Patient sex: M
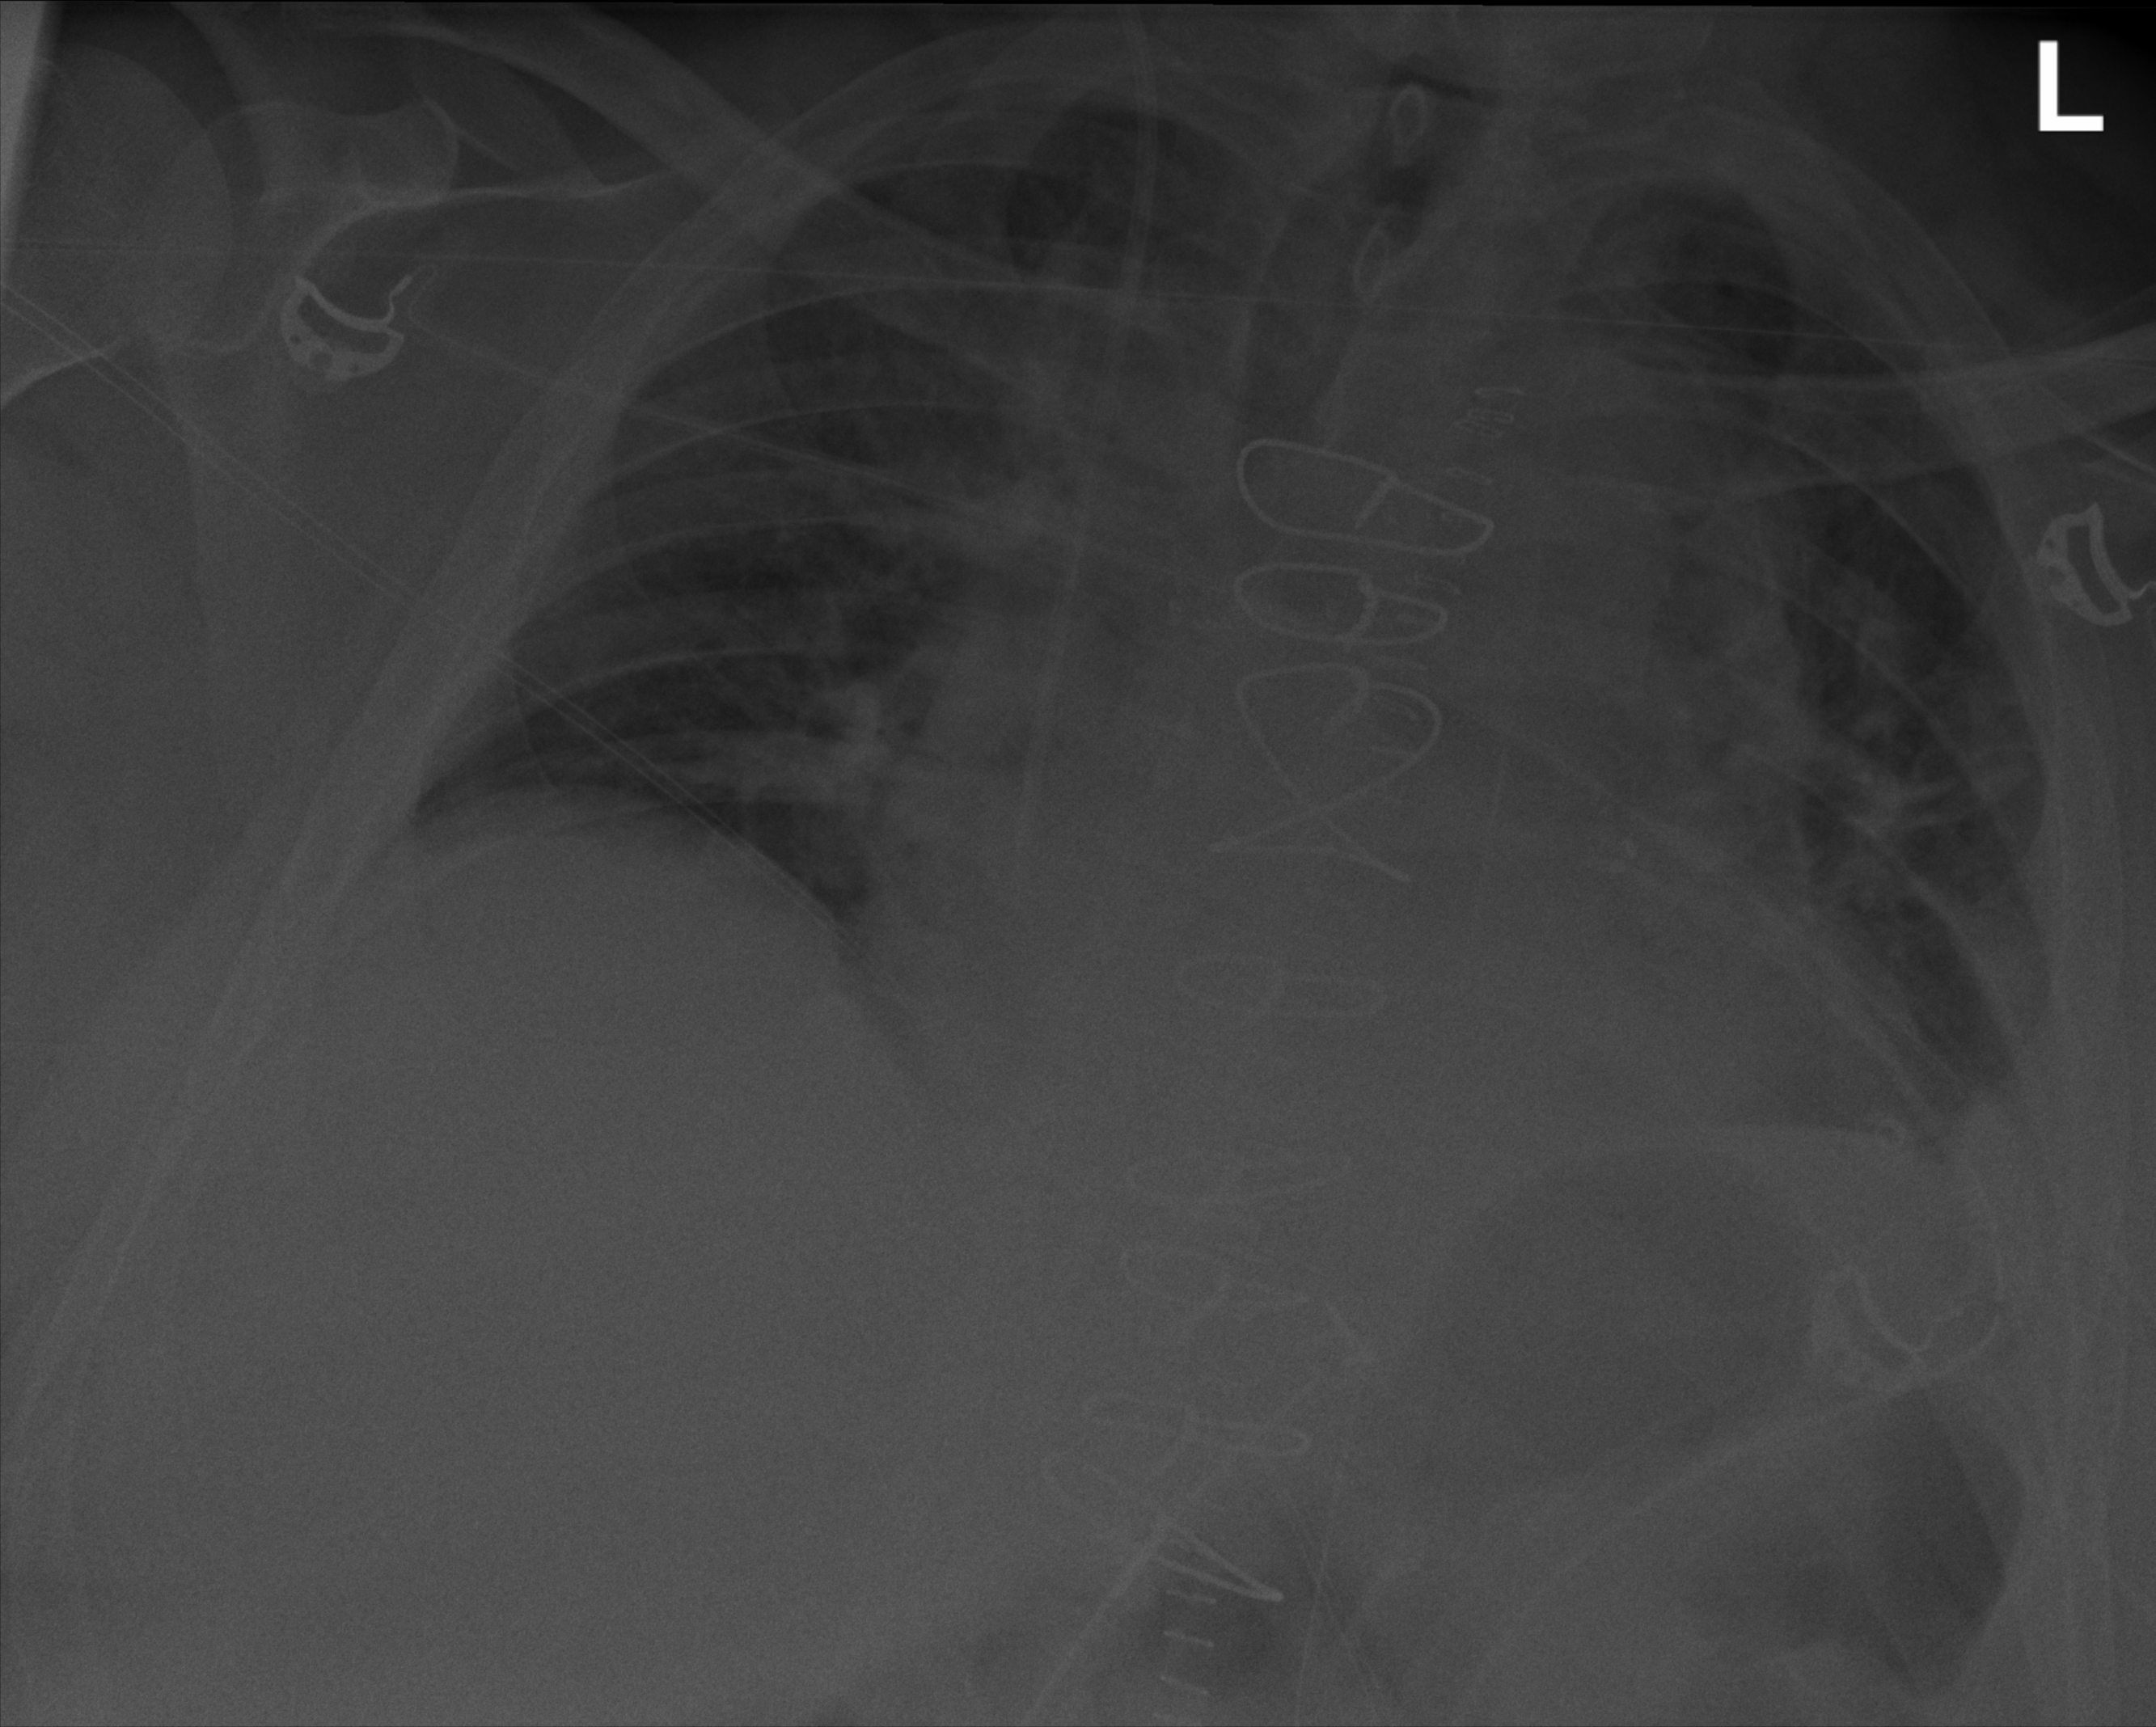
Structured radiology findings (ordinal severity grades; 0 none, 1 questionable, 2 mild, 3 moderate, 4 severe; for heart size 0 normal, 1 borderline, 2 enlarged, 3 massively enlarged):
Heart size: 2
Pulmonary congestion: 3
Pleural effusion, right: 0
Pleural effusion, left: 0
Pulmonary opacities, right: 2
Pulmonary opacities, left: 2
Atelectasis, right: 0
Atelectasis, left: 0